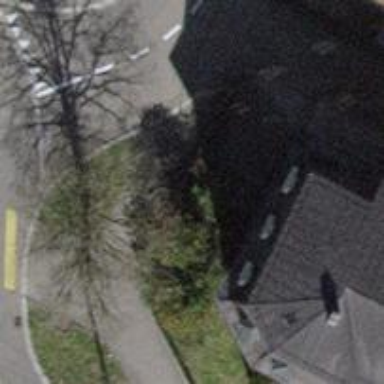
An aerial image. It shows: Kerb barrier.